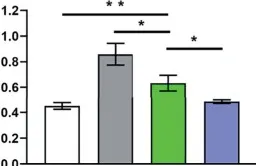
Detection of intracellular calcium concentration using co-loadedFluo-3andFura Redprobes. E. Statistical significance was determined by Student's test. *P < 0.05, **P < 0.01. Three separated tests were performed and both inter- and intra- assay coefficients of variability was less than 10.
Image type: pathology (immunostaining)